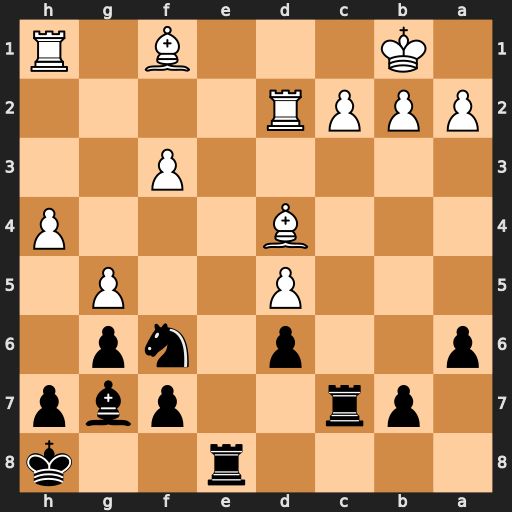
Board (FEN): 4r2k/1pr2pbp/p2p1np1/3P2P1/3B3P/5P2/PPPR4/1K3B1R
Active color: b
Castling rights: -
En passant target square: -
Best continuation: Re1+ Rd1 Rxd1#